Question: I am adding JavaScript code to a WebBrowser Control in my 'WPF' App. In my JavaScript code I use the function 'Object.freeze()', which will get me the following error, when I run the app.

My with the WebBrowser control looks like this.
'''
<Window x:Class="TestWPFApp.MainWindow"
xmlns="http://schemas.microsoft.com/winfx/2006/xaml/presentation"
xmlns:x="http://schemas.microsoft.com/winfx/2006/xaml"
xmlns:d="http://schemas.microsoft.com/expression/blend/2008"
xmlns:mc="http://schemas.openxmlformats.org/markup-compatibility/2006"
xmlns:local="clr-namespace:TestWPFApp"
mc:Ignorable="d"
Title="MainWindow" Height="350" Width="525">
<Grid>
<WebBrowser x:Name="ProgressBarWeb" HorizontalAlignment="Left" Height="300" VerticalAlignment="Top" Width="300"/>
</Grid>
</Window>
'''
And my HTML and JavaScript code is added with the 'NavigateToString()' function
'''
public MainWindow()
{
InitializeComponent();
//Js Code is a extract but the effect is the same
var html = "<html><head><script>" +
"var platformtypes = {"Attr1": 0, "Attr2": 1};" +
"Object.freeze(platformtypes);" +
"</script></head><body></body></html>"
ProgressBarWeb.NavigateToString(html);
}
'''
My question are now:
1. Which interpreter does Visual Studio 2017 uses to Interpret JavaScript code?
2. Is there a possibility to change/update the Interpreter?
3. Or do I miss something else?
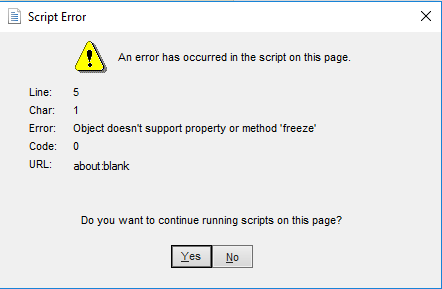
Answer: I have solved the problem by using the <URL>.
In '.xaml' I added
'''
<ContentControl x:Name="browserContainer" Height="300" Width="300" Content=""/>
'''
and in the code I use
'''
var html = "<html><head><script>" +
"var platformtypes = {"Attr1": 0, "Attr2": 1};" +
"Object.freeze(platformtypes);" +
"</script></head><body></body></html>";
var base64EncodedHtml = Convert.ToBase64String(Encoding.UTF8.GetBytes(html));
var browser = new ChromiumWebBrowser()
{
Address = "data:text/html;base64," + base64EncodedHtml,
RenderProcessMessageHandler = new RenderProcessMessageHandler()
};
browserContainer.Content = browser;
'''